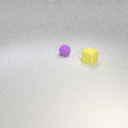
small purple rubber sphere behind small yellow rubber cube